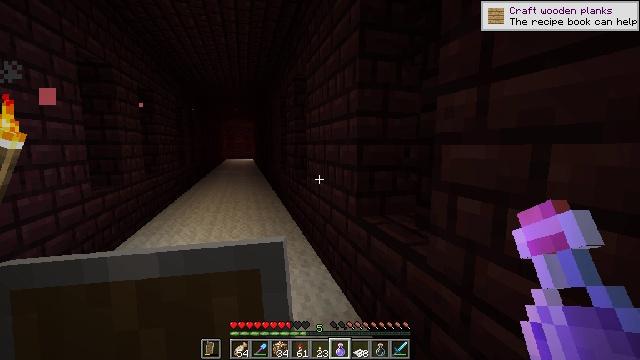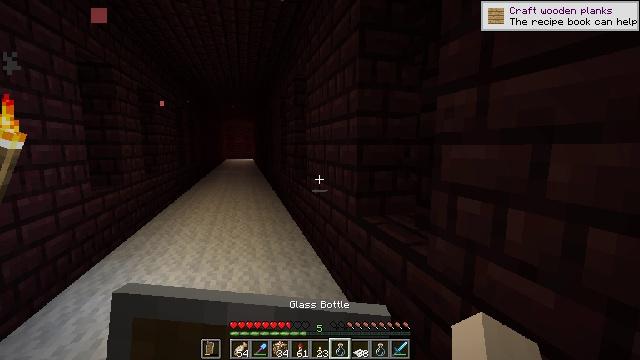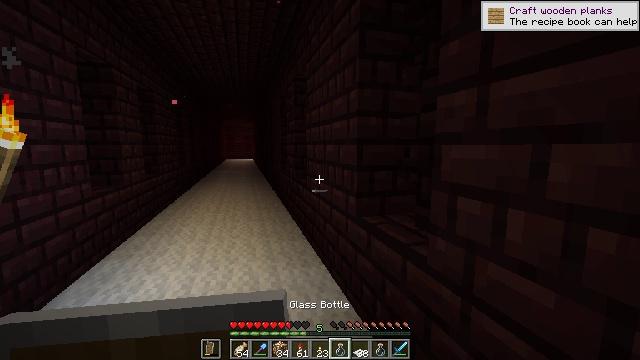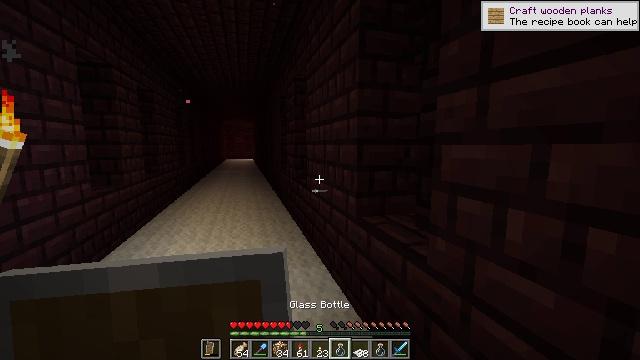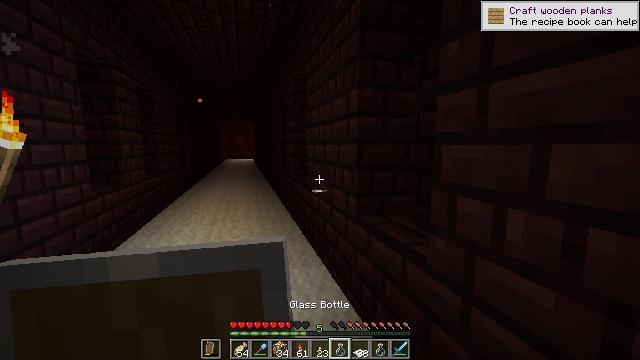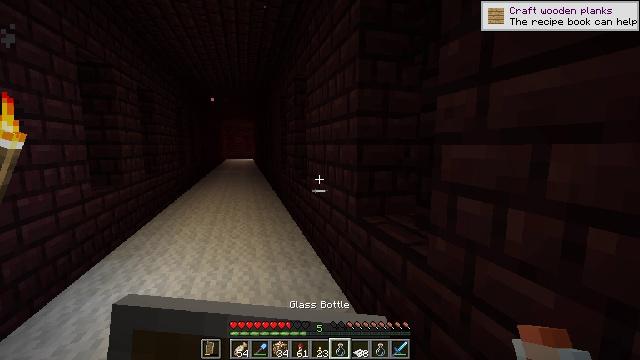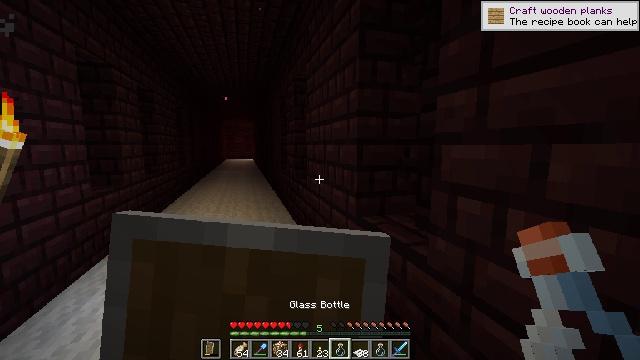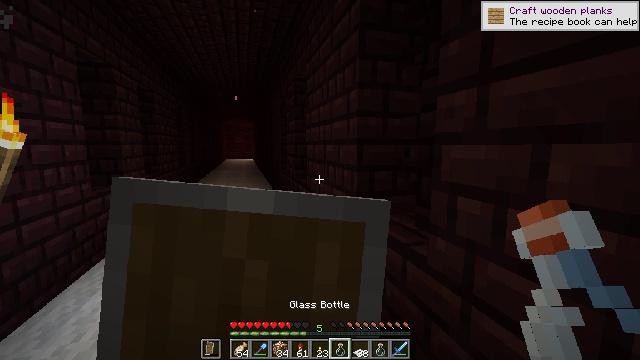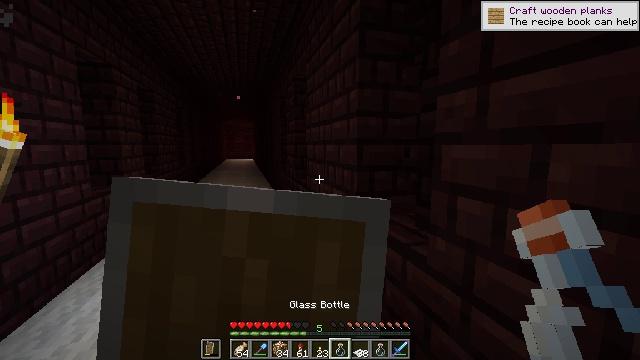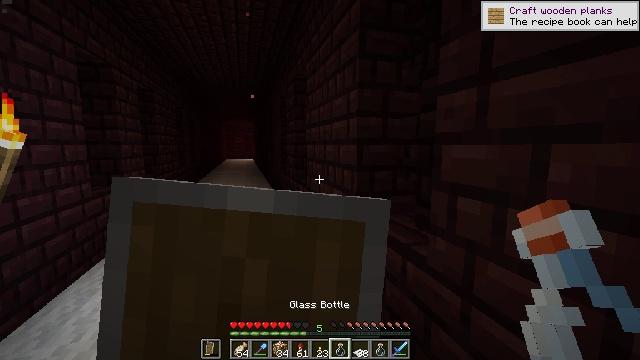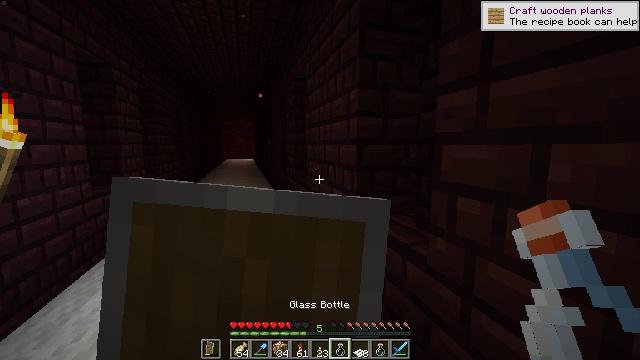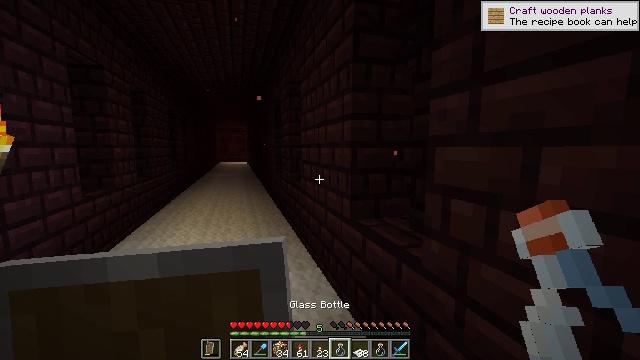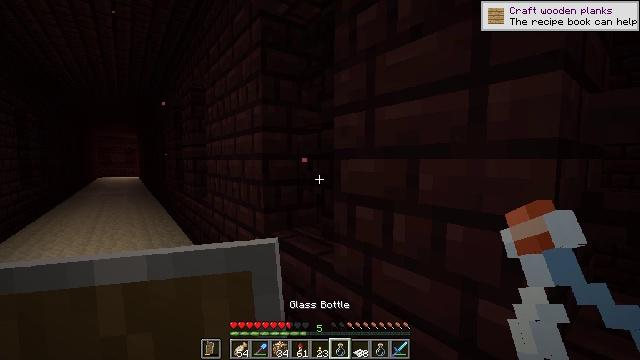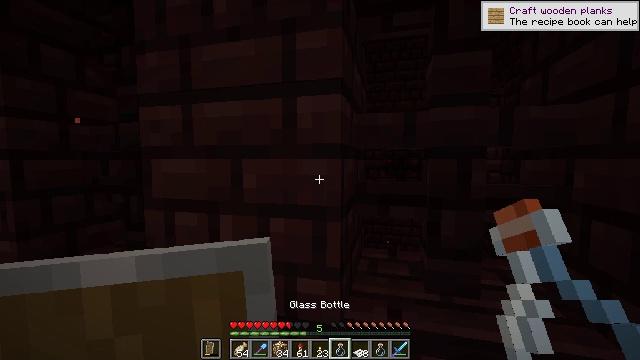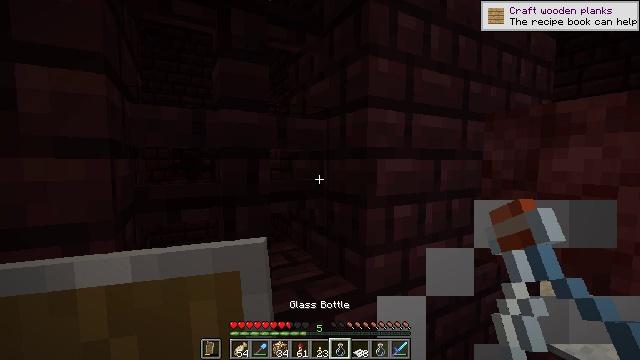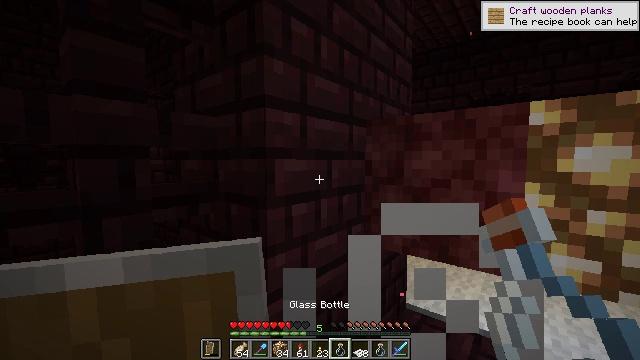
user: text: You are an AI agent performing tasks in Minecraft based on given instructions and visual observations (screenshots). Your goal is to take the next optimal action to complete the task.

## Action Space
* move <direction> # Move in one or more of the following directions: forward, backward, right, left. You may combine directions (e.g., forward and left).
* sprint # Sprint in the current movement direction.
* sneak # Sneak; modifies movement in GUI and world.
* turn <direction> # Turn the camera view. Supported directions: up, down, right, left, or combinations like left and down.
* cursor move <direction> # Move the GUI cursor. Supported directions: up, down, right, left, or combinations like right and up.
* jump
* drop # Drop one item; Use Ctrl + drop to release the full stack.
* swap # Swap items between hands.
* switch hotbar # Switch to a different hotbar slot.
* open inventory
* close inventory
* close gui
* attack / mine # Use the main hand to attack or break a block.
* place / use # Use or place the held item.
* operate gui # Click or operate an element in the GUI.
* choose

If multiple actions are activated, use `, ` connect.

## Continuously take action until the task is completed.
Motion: motion action
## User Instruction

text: Destroy the glowstone to harvest components.
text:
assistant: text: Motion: use / place
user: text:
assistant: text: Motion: use / place
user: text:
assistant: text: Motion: use / place
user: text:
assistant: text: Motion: use / place
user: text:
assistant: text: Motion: use / place
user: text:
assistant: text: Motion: use / place
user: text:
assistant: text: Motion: use / place
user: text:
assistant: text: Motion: use / place
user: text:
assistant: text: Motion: use / place
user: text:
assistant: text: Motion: use / place
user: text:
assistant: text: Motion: turn right
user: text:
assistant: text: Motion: turn right and up
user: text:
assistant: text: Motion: turn right
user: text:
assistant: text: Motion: turn right
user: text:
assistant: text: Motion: turn right
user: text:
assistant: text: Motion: turn right
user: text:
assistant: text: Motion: turn right
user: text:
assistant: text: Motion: turn right
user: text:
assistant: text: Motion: no_op
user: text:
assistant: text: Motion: turn right
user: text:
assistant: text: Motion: turn right and down
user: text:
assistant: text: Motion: turn right and down
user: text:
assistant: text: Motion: turn right and down
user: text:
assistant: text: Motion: turn right and down
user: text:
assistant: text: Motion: turn right
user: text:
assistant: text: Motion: turn right, jump
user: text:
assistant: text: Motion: jump
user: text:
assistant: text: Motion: jump
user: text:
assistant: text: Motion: jump
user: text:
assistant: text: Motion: jump